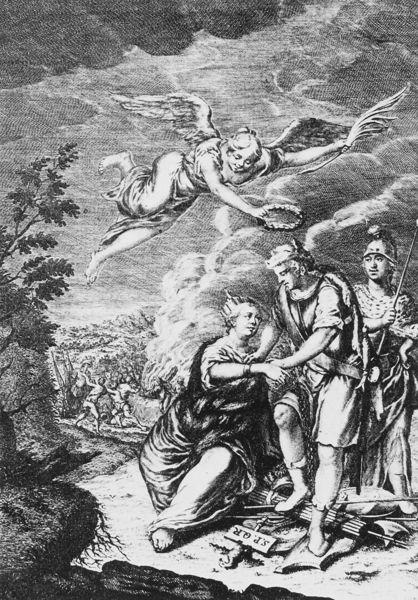
Titel: Herman löset nach dem Siege über die Römer der bis dahin gefesselten Germania die ketten ab
Künstler: Johann Christoph Sysang
Schlagwörter: baum, flügel, himmel, kampf, mann, wolken, menschen, frau, grau, schwarz, weiss, krone, fliegen, engel, grafik, könig, lanze, schild, druck, schwarz weiß, holzstich, stich, waffen, soldat, helm, kranz, römer, jesus, hilfe, krönung, prozession, eiche, hermes, mars, victoria, spqr, kuperstich, thusnelda, engeö, s.p.o.r.